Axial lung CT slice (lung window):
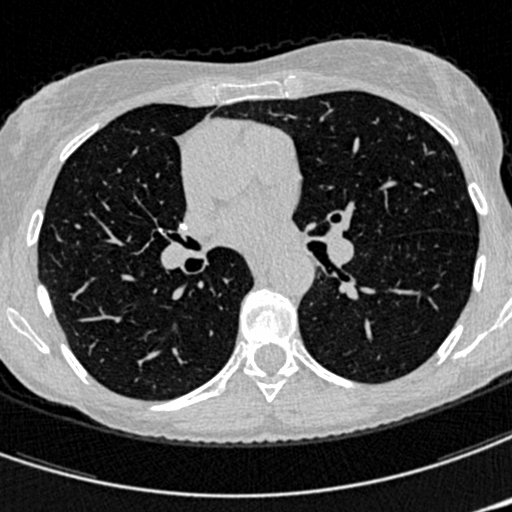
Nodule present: no